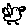
Label: bird